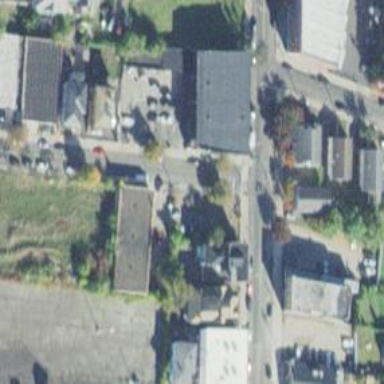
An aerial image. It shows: Neighbourhood designated as historic district.